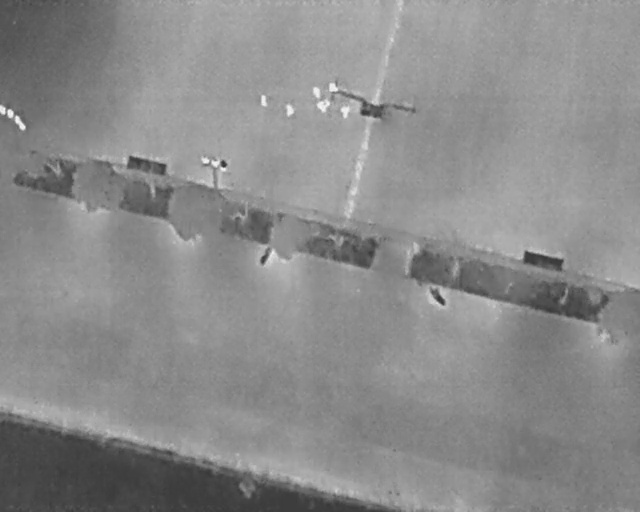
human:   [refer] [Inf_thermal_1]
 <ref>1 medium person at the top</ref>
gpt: <box>[[49, 19, 51, 21, 2]]</box>

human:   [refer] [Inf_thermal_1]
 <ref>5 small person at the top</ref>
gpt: <box>[[40, 18, 42, 20, 2], [44, 20, 46, 22, 2], [51, 16, 52, 17, 2], [48, 17, 50, 18, 2], [52, 20, 55, 22, 2]]</box>